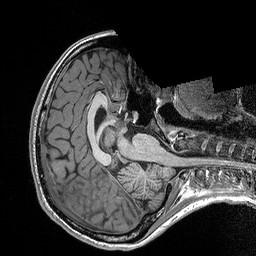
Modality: T1w
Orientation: axial
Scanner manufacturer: siemens
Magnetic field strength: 3 T
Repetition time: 2.3 s